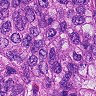
Metastatic tissue present: yes